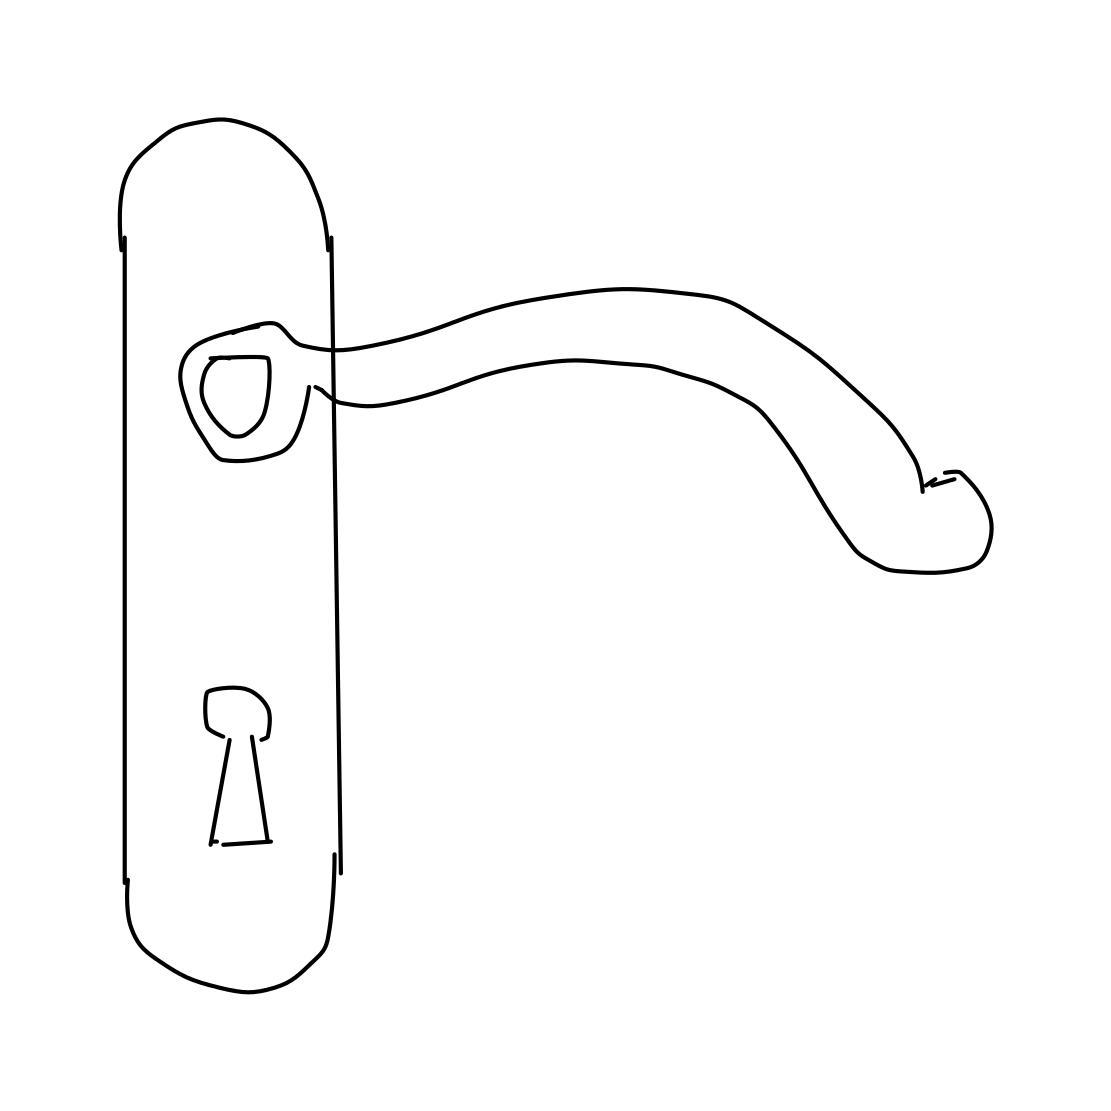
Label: door handle